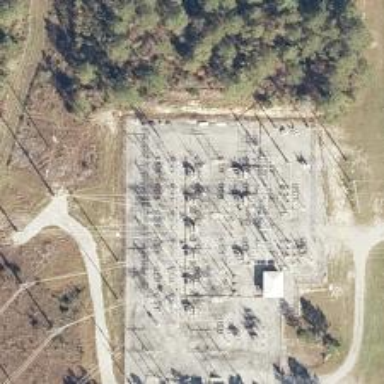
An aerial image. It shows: Switch used for power control.